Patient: sex F, age 47
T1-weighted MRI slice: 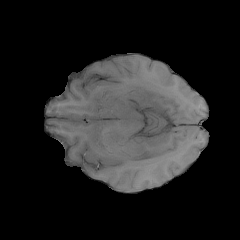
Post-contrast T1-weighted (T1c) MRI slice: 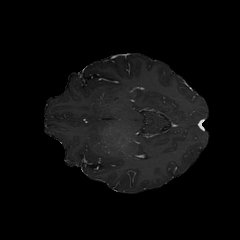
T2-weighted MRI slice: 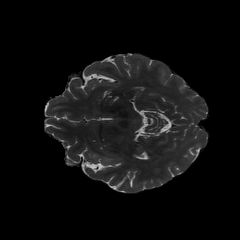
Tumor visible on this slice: yes
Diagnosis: Astrocytoma, IDH-wildtype
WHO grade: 2